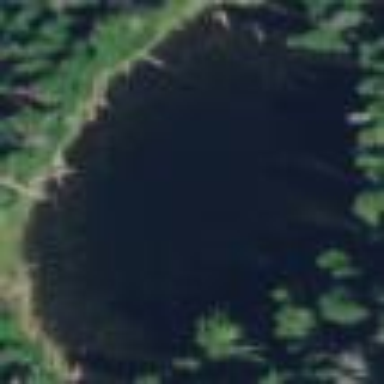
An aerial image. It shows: Pond surrounded by natural water.